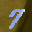
Label: 7